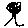
Label: tree